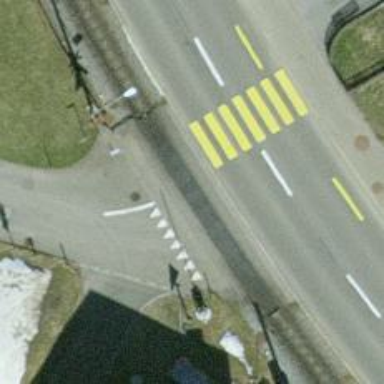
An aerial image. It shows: Railway level crossing.